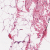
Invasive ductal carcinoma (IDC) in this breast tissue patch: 0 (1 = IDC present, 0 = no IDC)